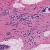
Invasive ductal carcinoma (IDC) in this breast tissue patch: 0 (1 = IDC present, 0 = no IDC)